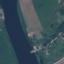
Label: River